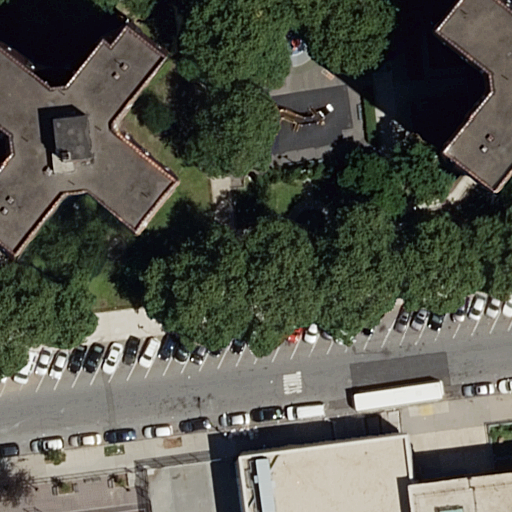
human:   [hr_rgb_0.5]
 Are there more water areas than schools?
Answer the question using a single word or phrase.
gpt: no

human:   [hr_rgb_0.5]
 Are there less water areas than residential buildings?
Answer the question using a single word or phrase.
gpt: yes

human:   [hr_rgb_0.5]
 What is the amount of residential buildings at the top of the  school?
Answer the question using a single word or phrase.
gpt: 2

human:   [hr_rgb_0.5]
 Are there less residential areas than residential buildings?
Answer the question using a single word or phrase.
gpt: yes

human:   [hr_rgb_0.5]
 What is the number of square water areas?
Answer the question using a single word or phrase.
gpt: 0

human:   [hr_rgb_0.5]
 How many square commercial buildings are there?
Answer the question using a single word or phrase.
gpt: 0

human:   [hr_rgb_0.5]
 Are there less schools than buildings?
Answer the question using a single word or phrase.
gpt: yes

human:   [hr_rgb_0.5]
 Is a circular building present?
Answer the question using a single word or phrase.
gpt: no

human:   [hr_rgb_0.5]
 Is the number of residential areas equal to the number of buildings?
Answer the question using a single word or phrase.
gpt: no

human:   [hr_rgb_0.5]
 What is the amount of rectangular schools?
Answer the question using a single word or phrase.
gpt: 1

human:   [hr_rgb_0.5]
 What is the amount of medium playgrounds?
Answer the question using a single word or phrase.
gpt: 0

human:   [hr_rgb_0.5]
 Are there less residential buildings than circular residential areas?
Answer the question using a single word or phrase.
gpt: no

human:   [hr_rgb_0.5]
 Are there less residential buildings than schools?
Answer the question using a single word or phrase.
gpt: no

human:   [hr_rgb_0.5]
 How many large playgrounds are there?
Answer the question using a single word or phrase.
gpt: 1

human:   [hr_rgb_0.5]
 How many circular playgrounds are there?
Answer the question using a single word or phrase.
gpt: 0

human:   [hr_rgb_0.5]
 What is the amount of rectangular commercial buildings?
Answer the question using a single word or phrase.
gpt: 0

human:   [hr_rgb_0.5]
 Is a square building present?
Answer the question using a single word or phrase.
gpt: no

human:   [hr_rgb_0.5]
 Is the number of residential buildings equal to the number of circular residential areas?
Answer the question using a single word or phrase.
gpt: no

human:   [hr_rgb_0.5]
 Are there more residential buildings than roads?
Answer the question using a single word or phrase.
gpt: yes

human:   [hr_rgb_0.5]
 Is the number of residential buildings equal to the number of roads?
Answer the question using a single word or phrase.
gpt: no

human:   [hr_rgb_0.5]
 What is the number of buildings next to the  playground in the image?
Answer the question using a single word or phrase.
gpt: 3

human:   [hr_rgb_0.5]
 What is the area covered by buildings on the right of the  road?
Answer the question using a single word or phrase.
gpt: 14m2

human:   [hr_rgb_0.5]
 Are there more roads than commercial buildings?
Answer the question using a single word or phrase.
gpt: yes

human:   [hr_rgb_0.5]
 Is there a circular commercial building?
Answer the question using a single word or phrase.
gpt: no

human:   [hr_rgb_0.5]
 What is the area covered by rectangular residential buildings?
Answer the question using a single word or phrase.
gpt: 14m2

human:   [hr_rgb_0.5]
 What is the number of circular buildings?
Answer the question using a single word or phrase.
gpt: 0

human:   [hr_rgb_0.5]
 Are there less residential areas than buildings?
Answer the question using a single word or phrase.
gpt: yes

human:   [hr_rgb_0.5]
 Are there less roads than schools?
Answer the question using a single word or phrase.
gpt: no

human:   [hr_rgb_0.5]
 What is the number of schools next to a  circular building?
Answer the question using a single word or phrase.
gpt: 0

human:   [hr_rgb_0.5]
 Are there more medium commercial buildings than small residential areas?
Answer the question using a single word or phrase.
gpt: no

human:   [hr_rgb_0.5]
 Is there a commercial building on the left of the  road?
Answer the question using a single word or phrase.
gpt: no

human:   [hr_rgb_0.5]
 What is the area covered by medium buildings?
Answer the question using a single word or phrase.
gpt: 0m2

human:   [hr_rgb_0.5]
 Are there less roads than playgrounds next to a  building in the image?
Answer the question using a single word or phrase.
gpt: no

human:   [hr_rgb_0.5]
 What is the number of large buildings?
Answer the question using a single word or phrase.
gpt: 2

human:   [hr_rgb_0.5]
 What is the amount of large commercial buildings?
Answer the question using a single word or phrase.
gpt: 0

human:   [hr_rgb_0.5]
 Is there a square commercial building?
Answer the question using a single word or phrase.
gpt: no